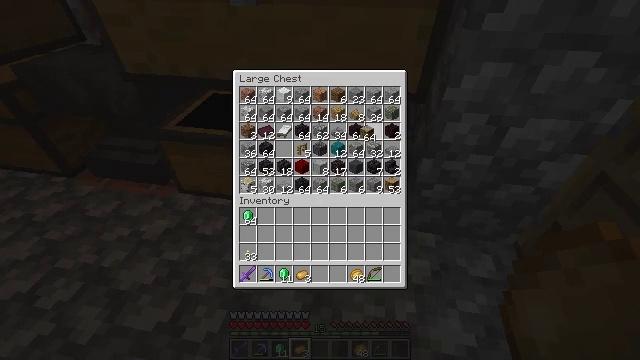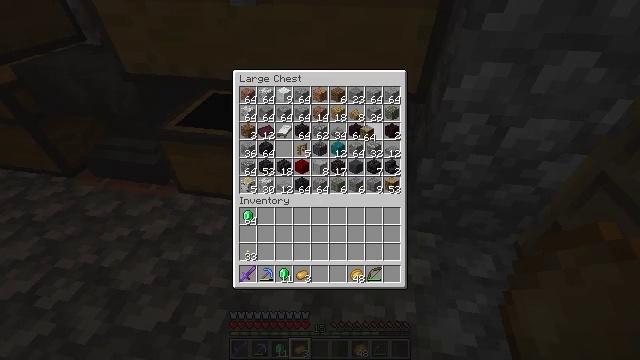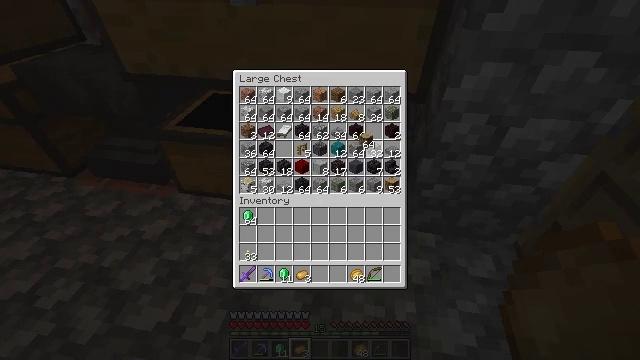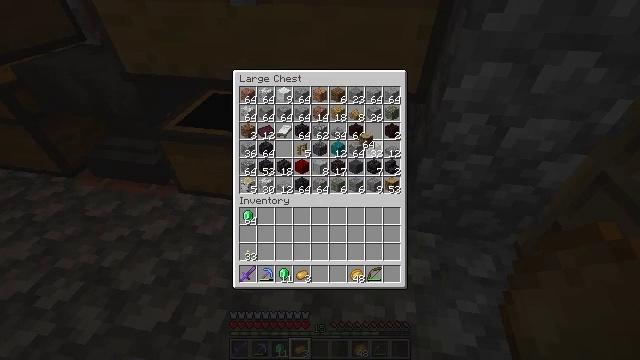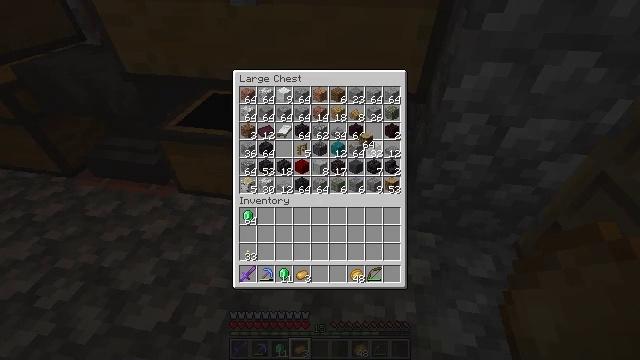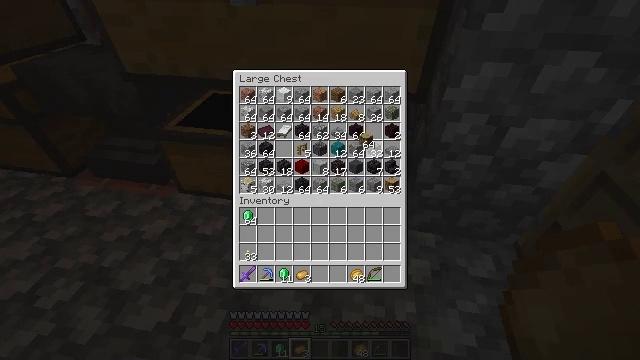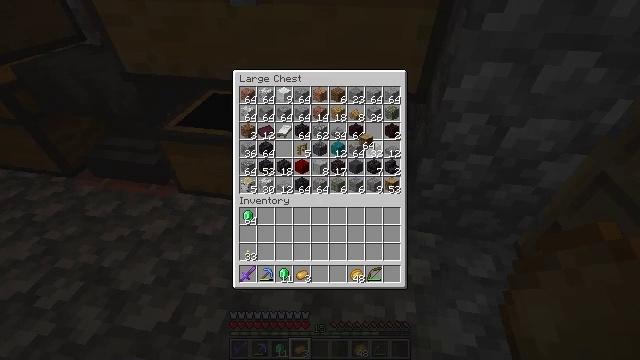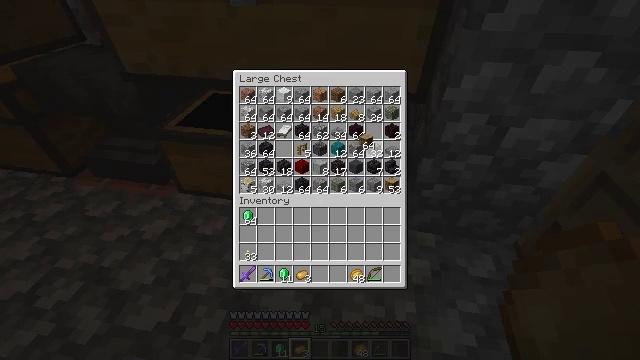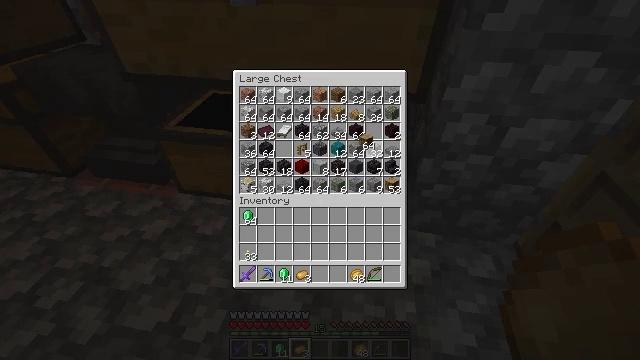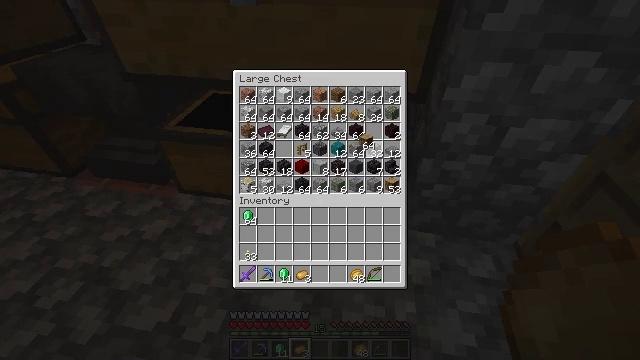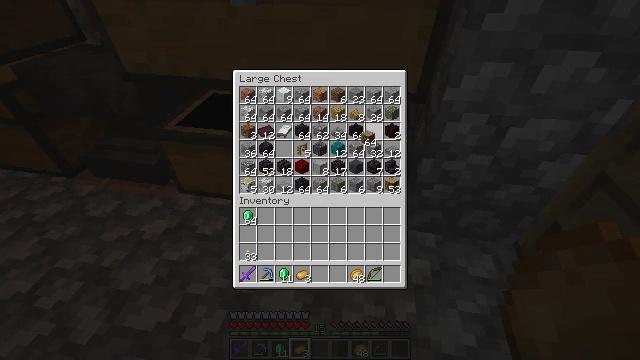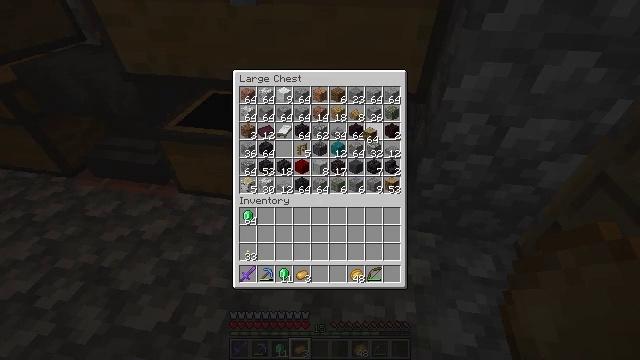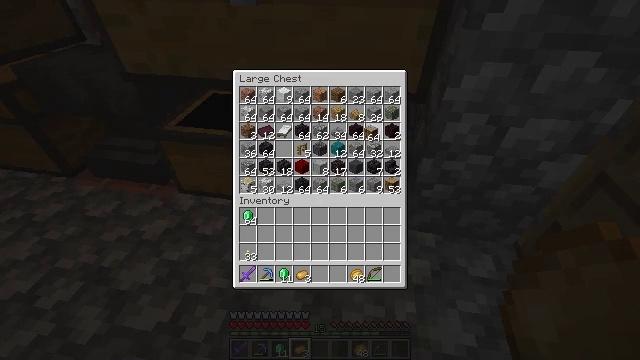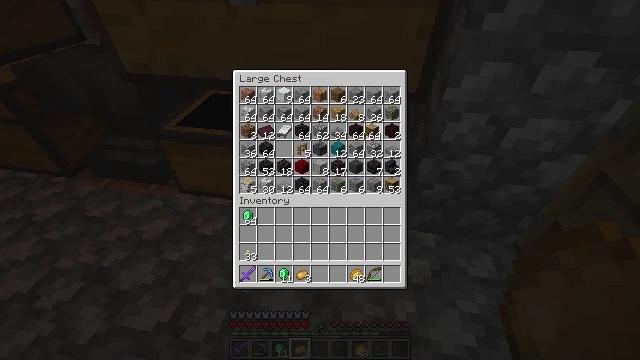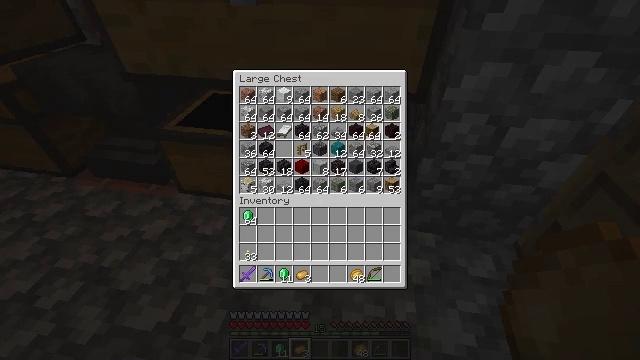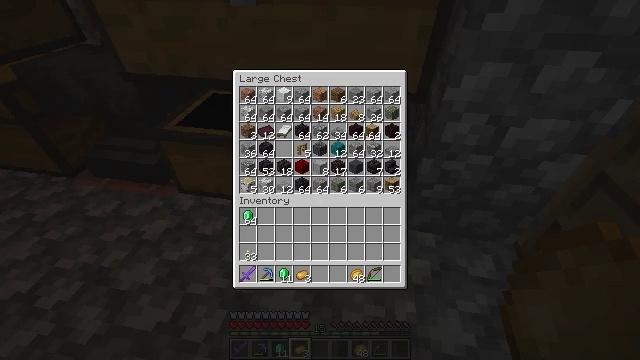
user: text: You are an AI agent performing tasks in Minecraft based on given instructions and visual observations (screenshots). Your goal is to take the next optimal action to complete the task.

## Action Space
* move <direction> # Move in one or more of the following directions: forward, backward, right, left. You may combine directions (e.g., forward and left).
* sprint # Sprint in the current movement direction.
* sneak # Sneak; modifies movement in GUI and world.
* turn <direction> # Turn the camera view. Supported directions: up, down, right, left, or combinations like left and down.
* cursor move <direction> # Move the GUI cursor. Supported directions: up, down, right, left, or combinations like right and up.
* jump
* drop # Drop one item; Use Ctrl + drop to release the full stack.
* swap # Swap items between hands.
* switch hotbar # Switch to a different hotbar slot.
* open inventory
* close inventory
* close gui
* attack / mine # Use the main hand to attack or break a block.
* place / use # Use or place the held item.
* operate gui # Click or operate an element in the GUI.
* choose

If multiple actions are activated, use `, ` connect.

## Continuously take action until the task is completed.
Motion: motion action
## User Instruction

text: Gather materials such as cobblestone.
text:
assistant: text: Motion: operate gui
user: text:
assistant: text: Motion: cursor move down
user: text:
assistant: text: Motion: no_op
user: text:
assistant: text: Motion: no_op
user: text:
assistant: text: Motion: no_op
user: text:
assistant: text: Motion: no_op
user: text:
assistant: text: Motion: no_op
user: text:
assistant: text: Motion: no_op
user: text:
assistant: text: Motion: no_op
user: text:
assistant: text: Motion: no_op
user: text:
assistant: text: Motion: no_op
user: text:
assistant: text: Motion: no_op
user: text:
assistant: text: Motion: no_op
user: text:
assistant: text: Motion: no_op
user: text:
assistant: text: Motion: no_op
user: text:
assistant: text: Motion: no_op
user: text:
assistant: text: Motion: no_op
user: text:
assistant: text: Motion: no_op
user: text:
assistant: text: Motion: no_op
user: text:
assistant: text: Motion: operate gui
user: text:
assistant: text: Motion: operate gui
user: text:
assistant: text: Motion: operate gui
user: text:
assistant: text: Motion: no_op
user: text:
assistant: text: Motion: no_op
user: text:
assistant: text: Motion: no_op
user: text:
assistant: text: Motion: no_op
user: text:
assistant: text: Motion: choose
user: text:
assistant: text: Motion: choose
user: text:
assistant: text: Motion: choose
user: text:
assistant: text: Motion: cursor move left and down